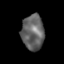
Tissue: skin
Cell type: Epithelial cells
Senescence score: 0.2355
Nuclear area (px): 770
Mean DAPI intensity: 100.47